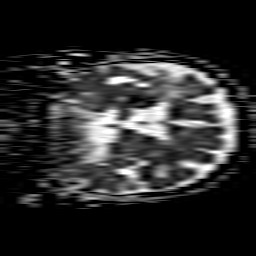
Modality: ADC
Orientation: coronal
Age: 81
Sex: female
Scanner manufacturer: philips
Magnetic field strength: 1.5 T
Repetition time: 3.684 s
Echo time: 0.09411 s